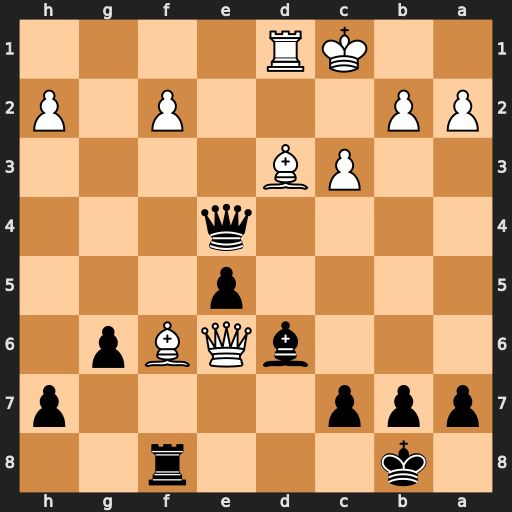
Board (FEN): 1k3r2/ppp4p/3bQBp1/4p3/4q3/2PB4/PP3P1P/2KR4
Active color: b
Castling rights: -
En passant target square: -
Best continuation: Qf4+ Rd2 Qxf6 Qxf6 Rxf6